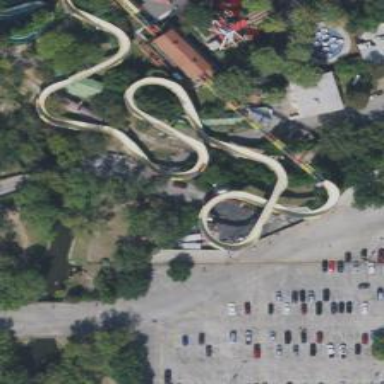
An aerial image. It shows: Bridge leading to roller coaster attraction.